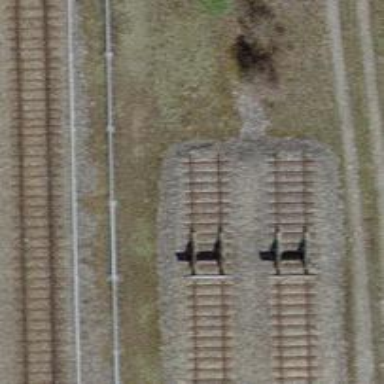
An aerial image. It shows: Buffer stop located in the track area of railway.